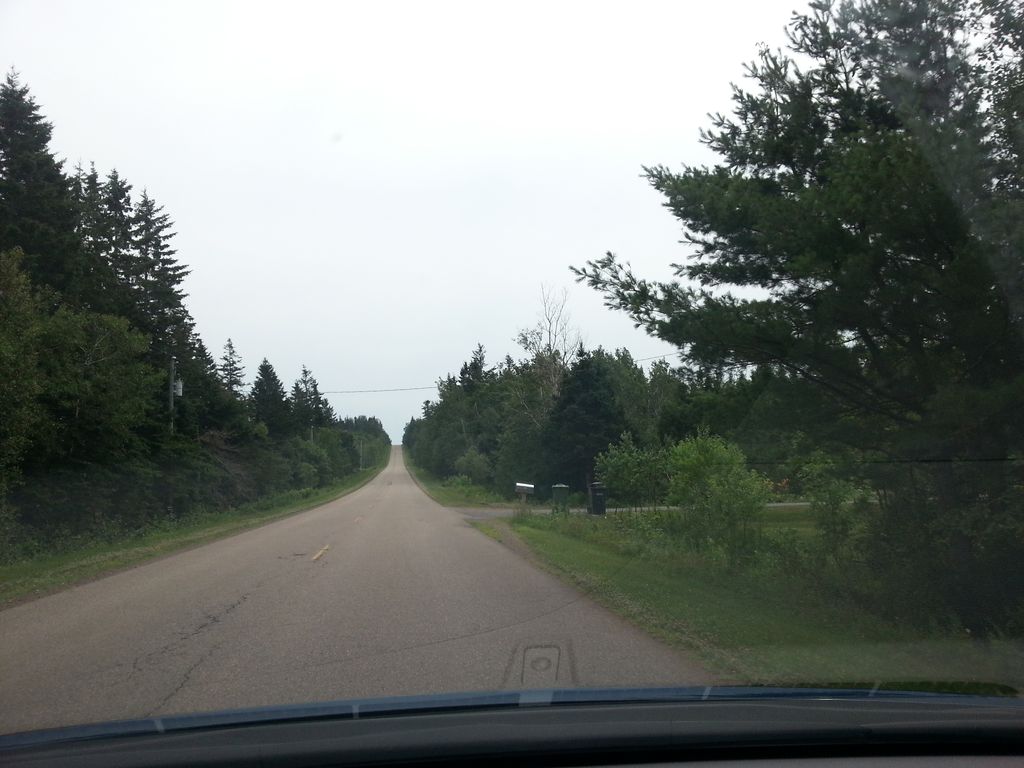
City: charlottetown